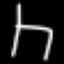
Label: chair